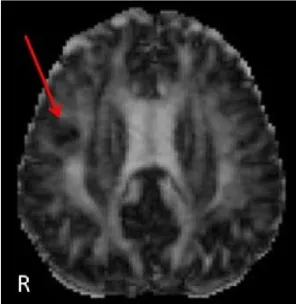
Reconstructed generalized fractional anisotropy (gFA) (left) of subject with a red arrow pointing to white matter disruption with relatively lower gFA of the right frontal lobe.
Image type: radiology (mri)